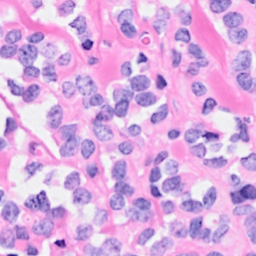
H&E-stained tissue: Breast